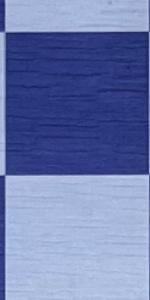
Label: Empty